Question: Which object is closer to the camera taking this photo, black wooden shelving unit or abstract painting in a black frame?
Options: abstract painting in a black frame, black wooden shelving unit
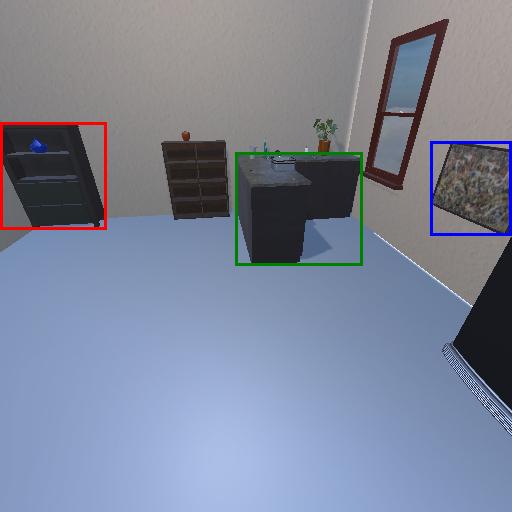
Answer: abstract painting in a black frame